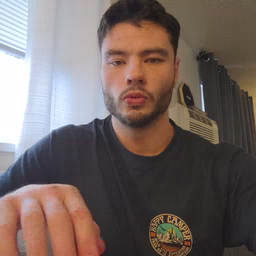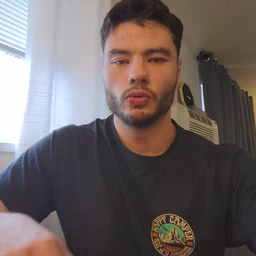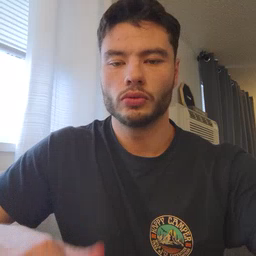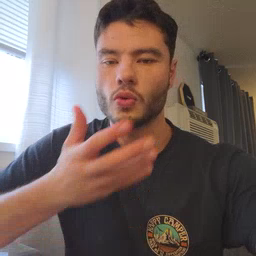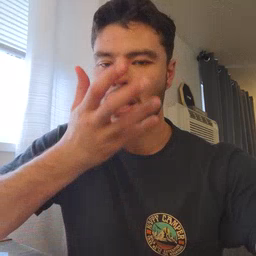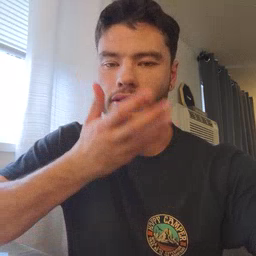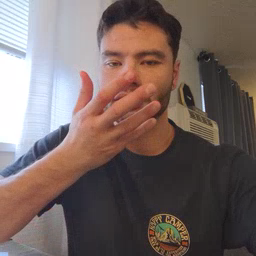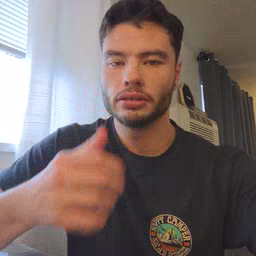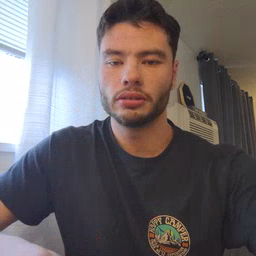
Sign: grass